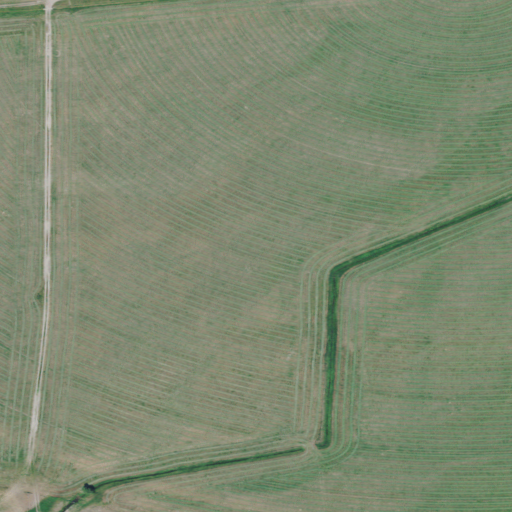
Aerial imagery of gap in Montana named Ralston Gap containing cultivated crops, pasture, and grassland